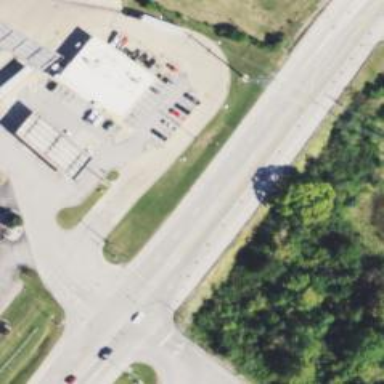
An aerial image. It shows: Asphalt road classified as trunk highway.